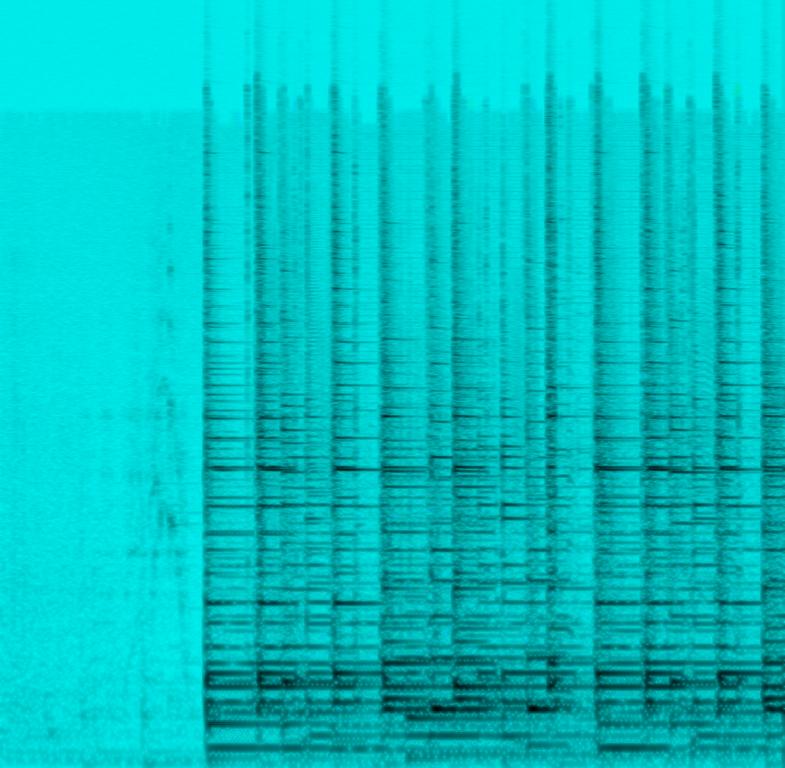
The low quality recording features a live performance of an arpeggiated acoustic guitar melody and plucked harp melody. It sounds mellow, soft, easygoing and the recording is really noisy and in mono.